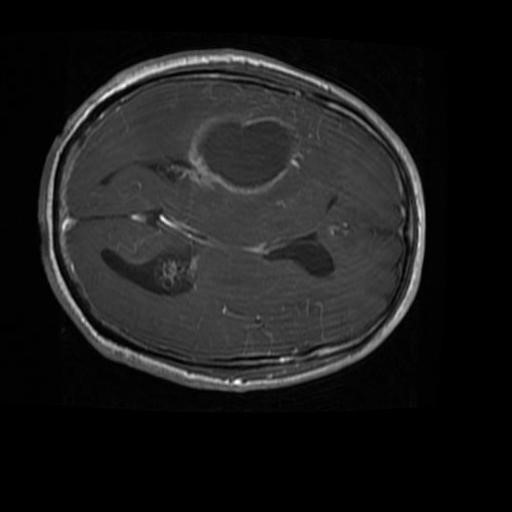
Label: brain_glioma